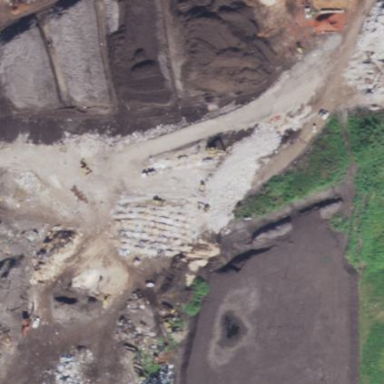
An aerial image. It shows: Landfill site that recycles green waste.